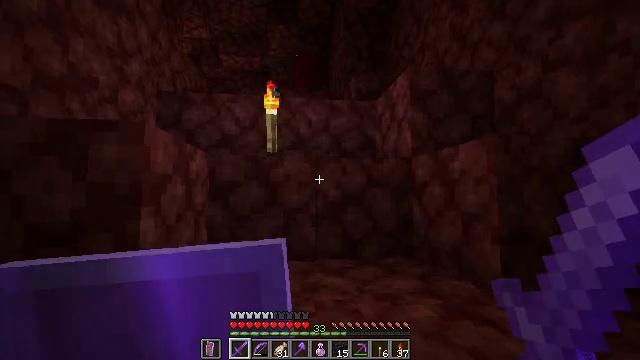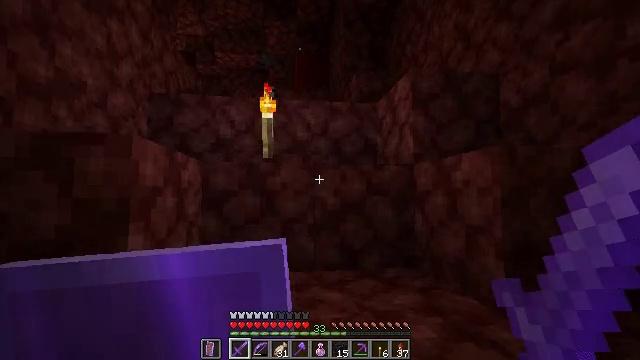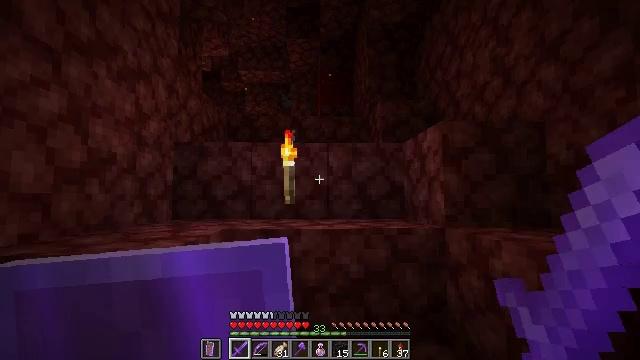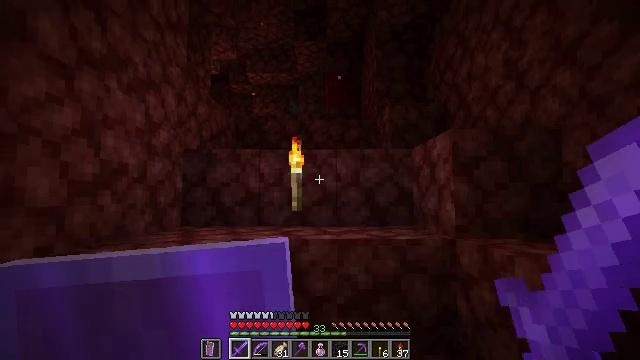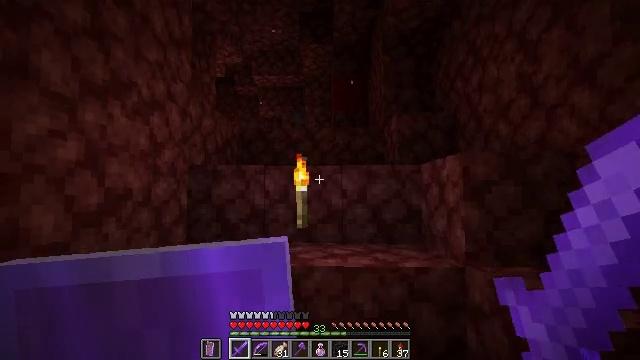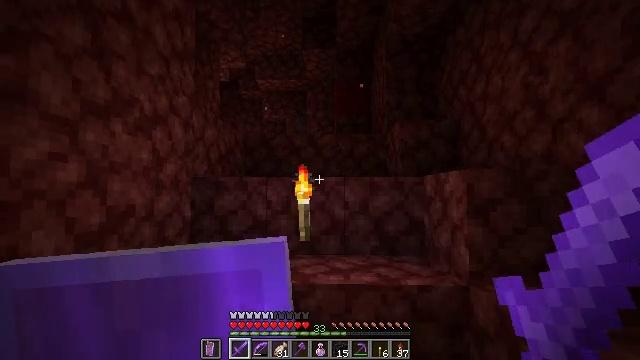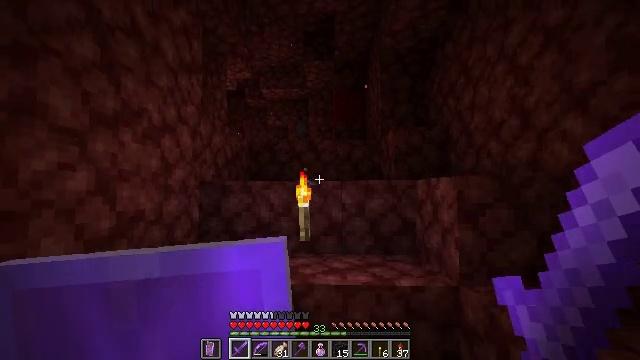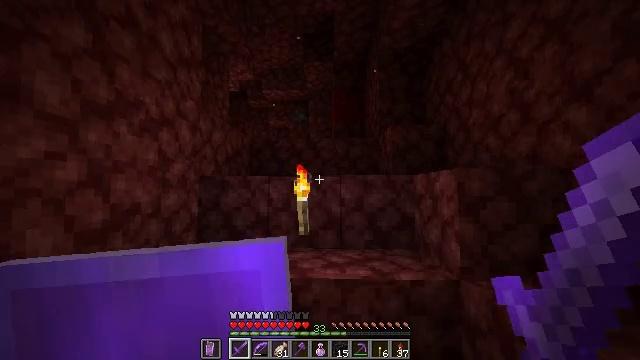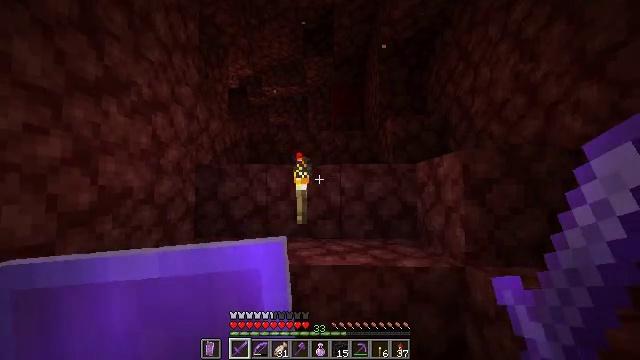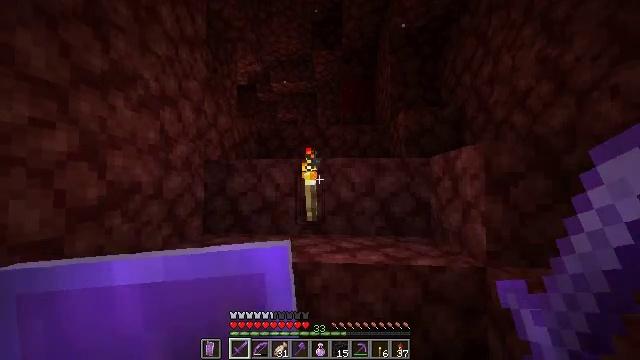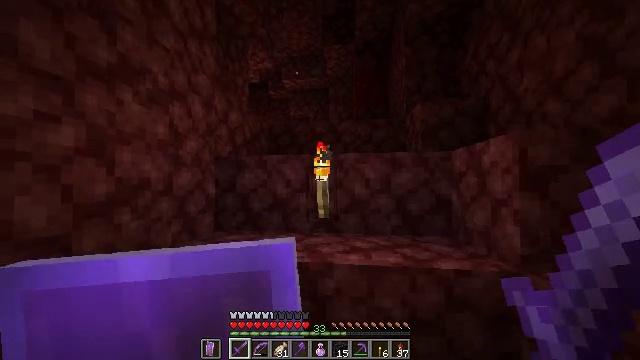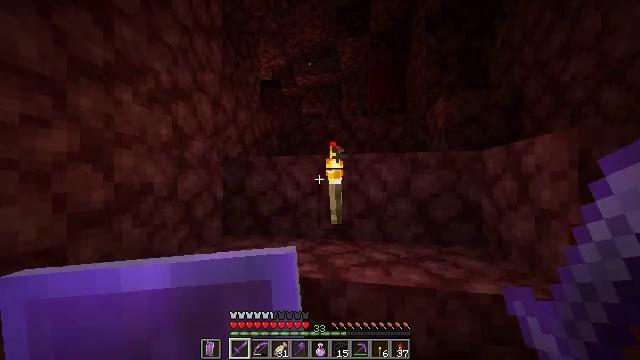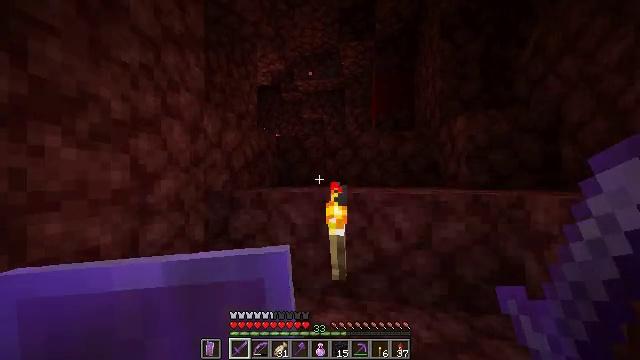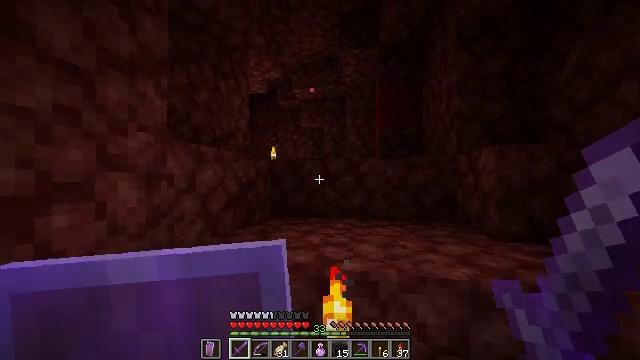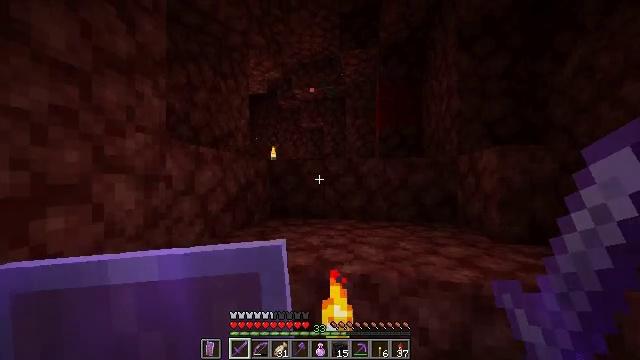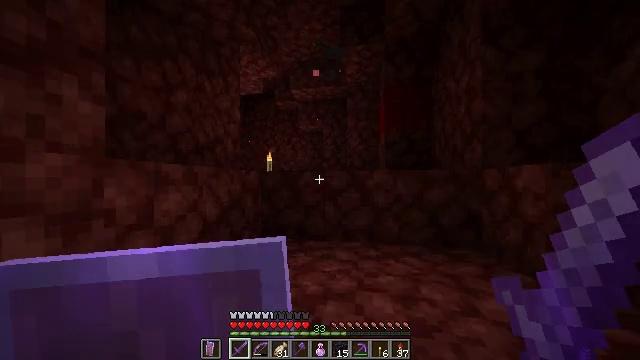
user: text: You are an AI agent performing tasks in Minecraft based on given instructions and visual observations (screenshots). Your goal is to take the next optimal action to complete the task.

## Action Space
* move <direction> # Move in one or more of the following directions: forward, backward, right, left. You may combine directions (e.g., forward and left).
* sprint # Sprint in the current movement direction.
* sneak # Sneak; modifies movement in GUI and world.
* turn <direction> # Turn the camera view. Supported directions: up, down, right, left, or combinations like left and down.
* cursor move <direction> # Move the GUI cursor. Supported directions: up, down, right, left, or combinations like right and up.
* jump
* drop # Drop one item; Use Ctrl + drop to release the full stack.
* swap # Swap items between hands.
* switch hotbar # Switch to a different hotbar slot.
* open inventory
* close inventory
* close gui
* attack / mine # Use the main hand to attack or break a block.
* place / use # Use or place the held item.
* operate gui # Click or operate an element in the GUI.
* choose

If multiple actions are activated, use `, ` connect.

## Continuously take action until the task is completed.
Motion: motion action
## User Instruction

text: Gather warped fungus in the Nether.
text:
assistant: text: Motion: move forward, sprint, jump
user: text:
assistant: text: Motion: move forward, sprint, turn left, jump
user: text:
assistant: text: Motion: move forward, sprint, turn left, jump
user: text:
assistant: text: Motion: move forward, sprint, turn left, jump
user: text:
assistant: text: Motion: move forward, sprint, jump
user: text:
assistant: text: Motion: move forward, sprint, jump
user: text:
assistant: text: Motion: move forward, sprint
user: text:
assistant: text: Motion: move forward, sprint
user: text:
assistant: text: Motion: move forward, sprint, turn left
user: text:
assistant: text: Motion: move forward, sprint, turn left
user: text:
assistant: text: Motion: move forward, sprint, turn left, jump
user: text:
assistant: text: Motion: move forward, sprint, jump
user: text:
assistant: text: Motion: move forward, sprint, jump
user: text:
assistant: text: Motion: move forward, sprint, jump
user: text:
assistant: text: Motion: move forward, sprint, jump
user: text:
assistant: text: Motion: move forward, sprint, jump
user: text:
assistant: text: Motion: move forward, sprint
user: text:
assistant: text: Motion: move forward, sprint
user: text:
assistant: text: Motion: move forward, sprint
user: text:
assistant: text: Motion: move forward, sprint
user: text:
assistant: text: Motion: move forward, sprint, jump
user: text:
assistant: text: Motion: move forward, sprint, jump
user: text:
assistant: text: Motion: move forward, sprint, turn left and down, jump
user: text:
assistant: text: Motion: move forward, sprint, turn left and down, jump
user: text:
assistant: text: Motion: move forward, sprint, jump
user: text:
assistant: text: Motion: move forward, sprint, jump
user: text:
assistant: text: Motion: move forward, sprint, jump
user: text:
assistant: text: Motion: move forward, sprint
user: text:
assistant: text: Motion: move forward, sprint
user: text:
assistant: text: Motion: move forward, sprint